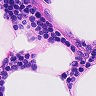
Metastatic tissue present: no